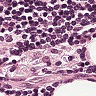
Metastatic tissue present: no